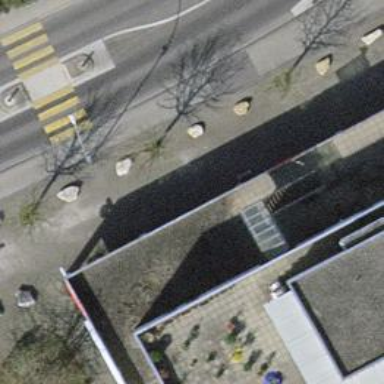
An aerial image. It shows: Café.